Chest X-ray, PA view. Patient: 58 years old, sex M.
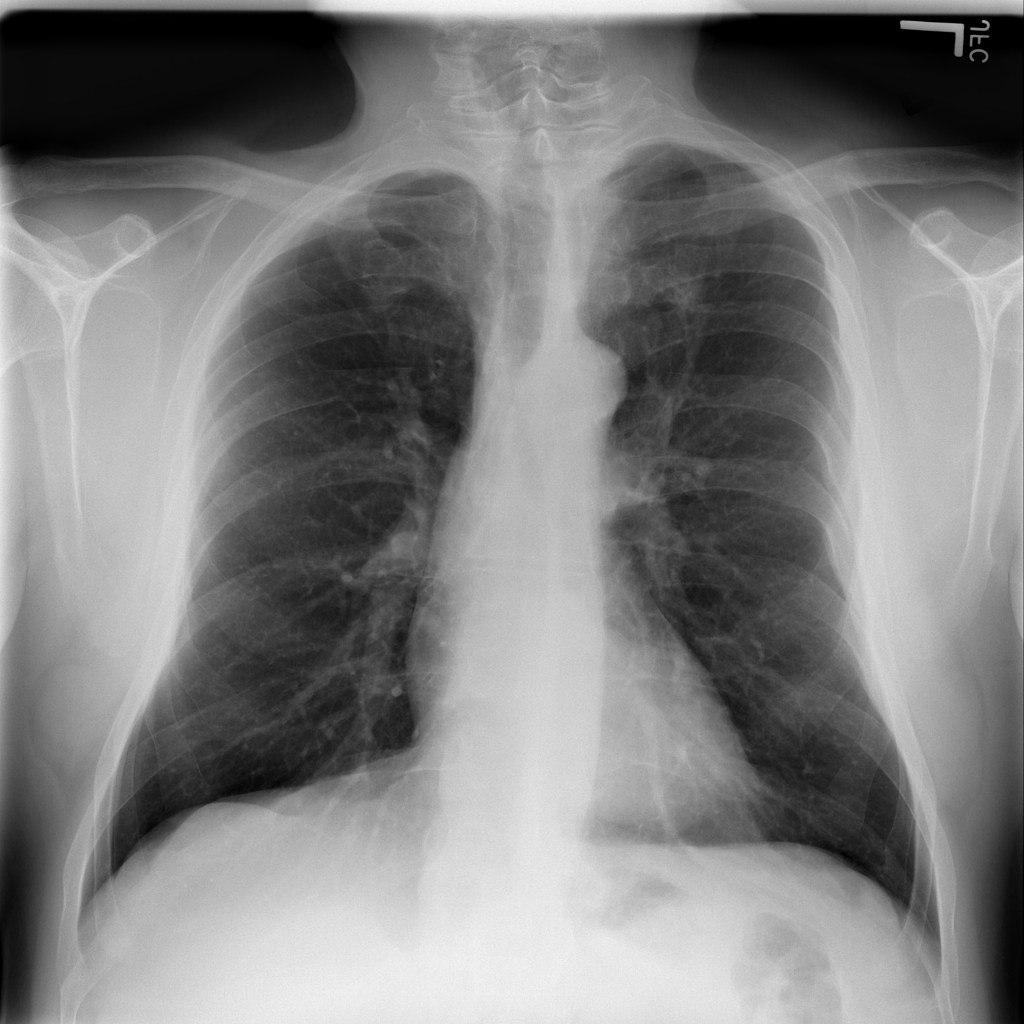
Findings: No Finding